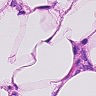
Metastatic tissue present: yes